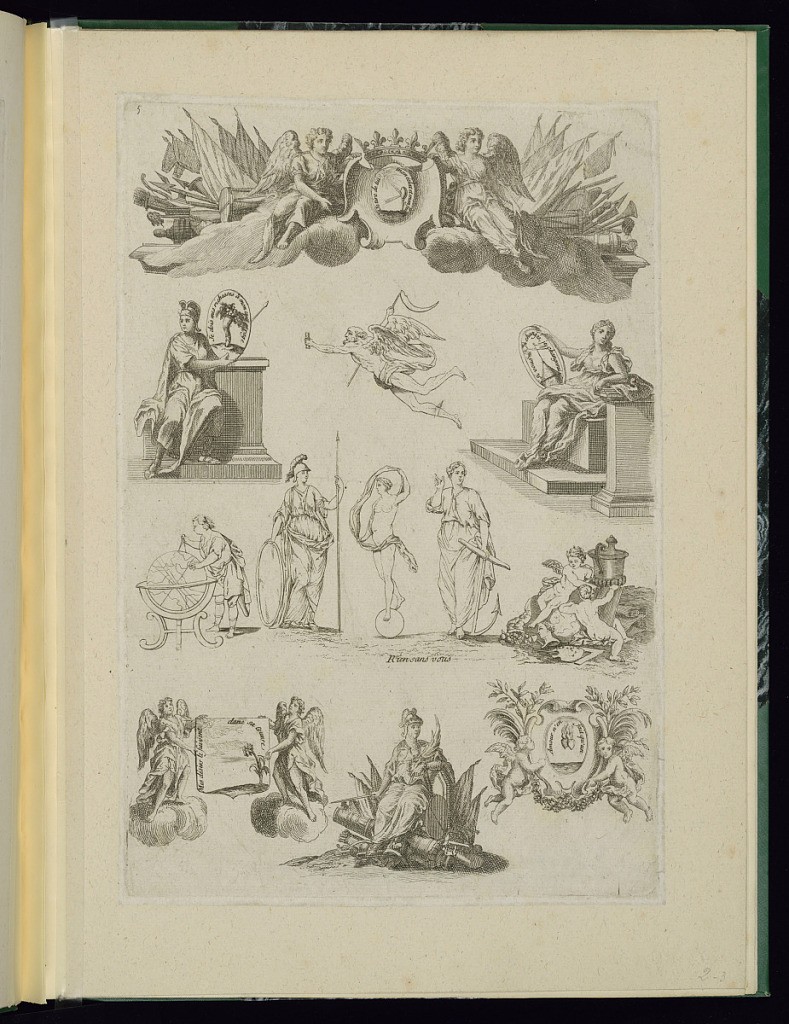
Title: Heraldic Achievement Designs
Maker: Nicolas Guérard, French, ca.1648 – 1719
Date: late 17th–early 18th century
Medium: Etching on laid paper
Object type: Print
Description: Three designs for heraldic achievements with devices in the shields supported by angels and putti along with other designs for allegorical and mythological figures, including two seated women holding shields with devices. The upper heraldic achievement design features a crowned device in a cartouche or shield, supported by angels, arms and armor and military flags. The plate is numbered.